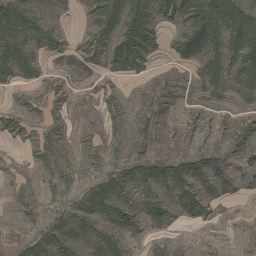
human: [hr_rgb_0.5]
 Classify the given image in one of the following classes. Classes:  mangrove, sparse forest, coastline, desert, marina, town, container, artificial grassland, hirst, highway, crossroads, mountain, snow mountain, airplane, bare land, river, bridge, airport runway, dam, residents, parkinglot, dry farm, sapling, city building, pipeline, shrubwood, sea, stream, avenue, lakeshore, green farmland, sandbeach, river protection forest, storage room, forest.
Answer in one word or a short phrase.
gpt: mountain